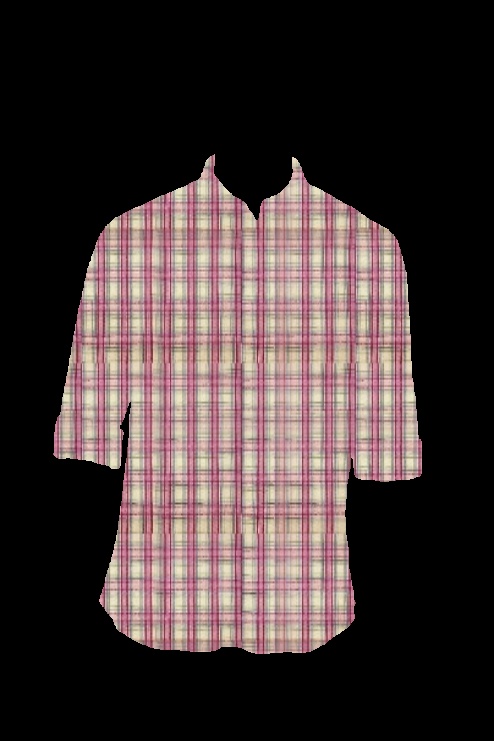
pink plaid button up tee